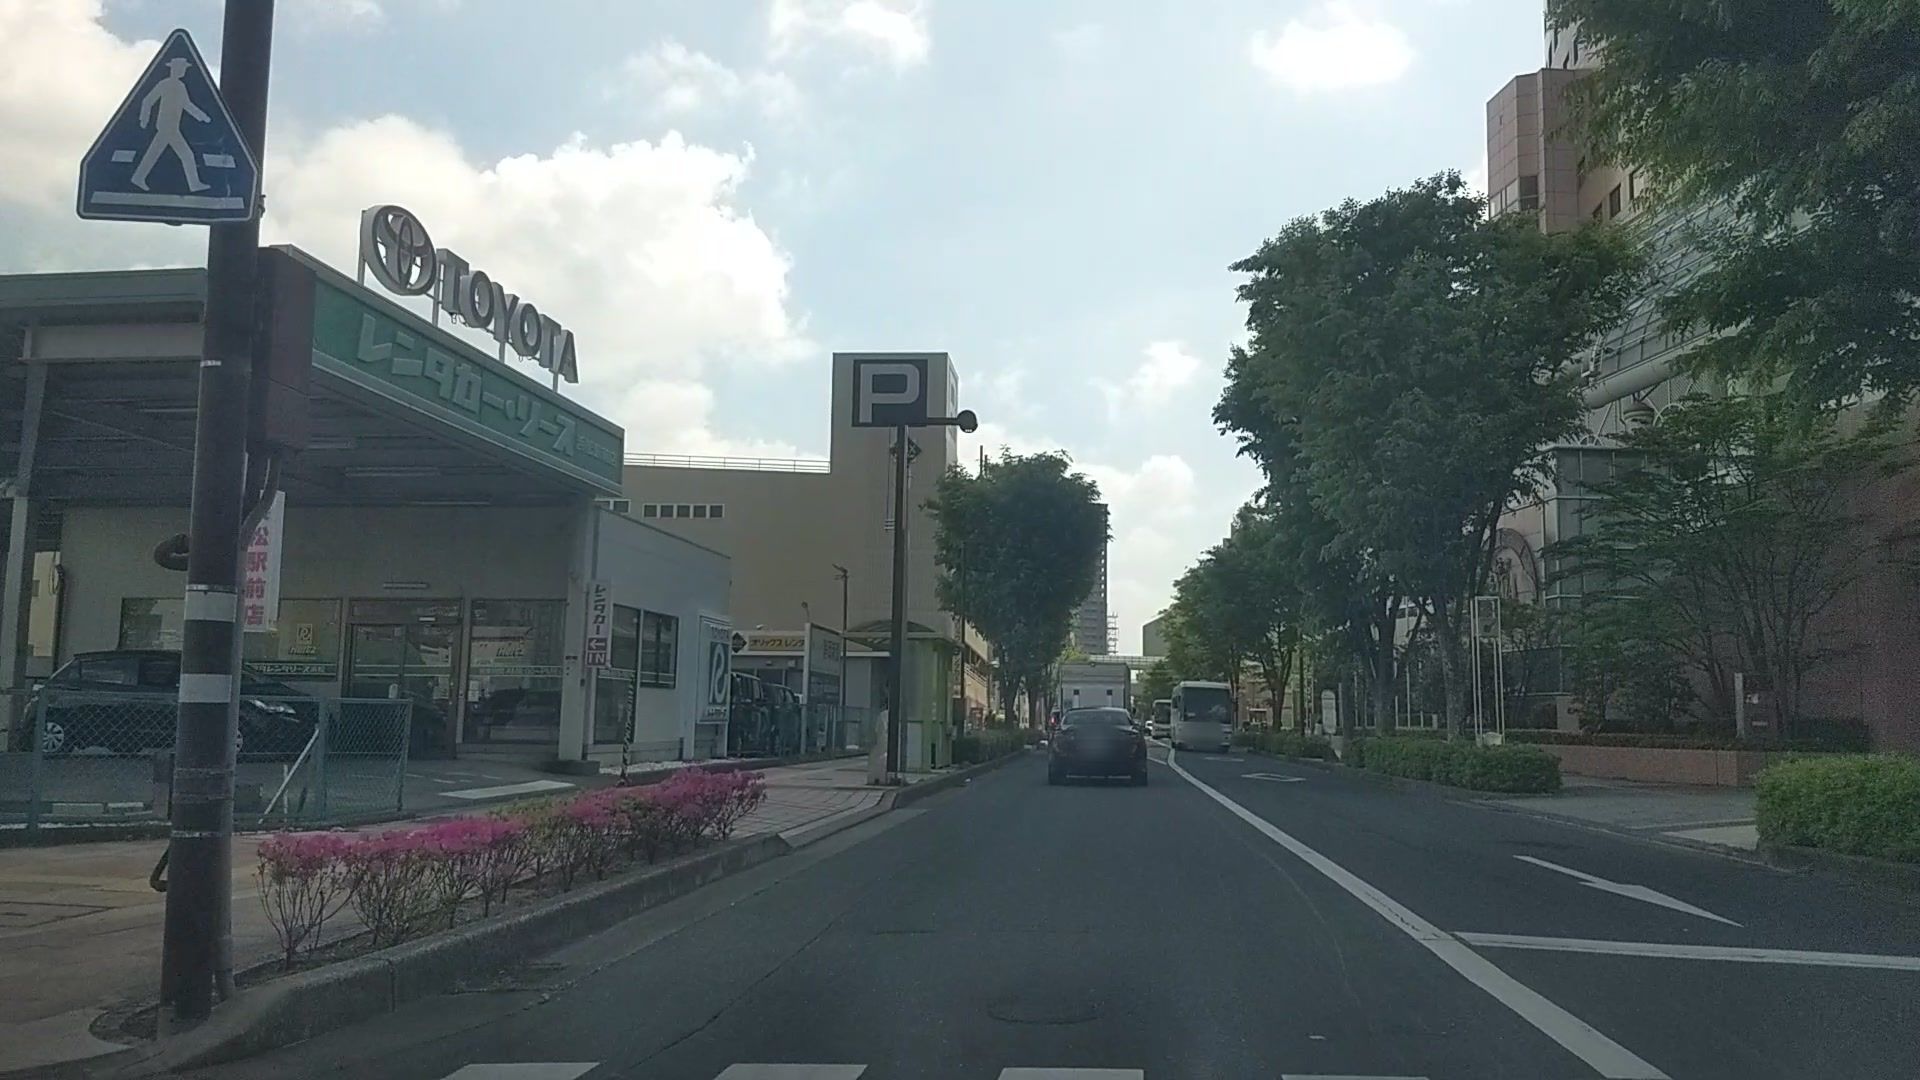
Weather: clear
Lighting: day
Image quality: good
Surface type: driving surface
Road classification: footway, pedestrian, steps
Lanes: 1
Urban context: semi-dense urban cluster
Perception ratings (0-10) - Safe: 7.26, Lively: 9.57, Beautiful: 7.53, Boring: 2.08, Depressing: 3.79, Wealthy: 7.33